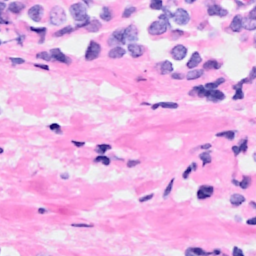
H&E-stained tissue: Breast